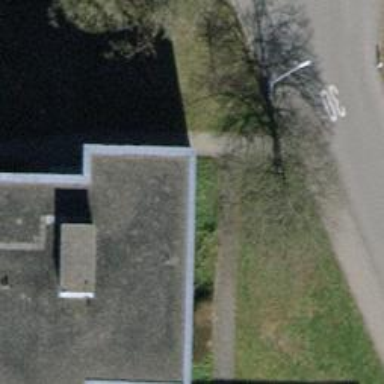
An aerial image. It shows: Footway with surface made of sett.